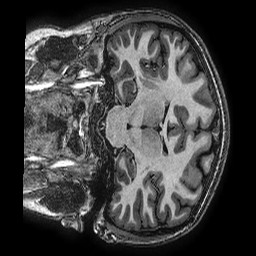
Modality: T1w
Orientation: coronal
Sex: female
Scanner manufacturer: ge
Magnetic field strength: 3 T
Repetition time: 0.00766 s
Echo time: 0.003476 s